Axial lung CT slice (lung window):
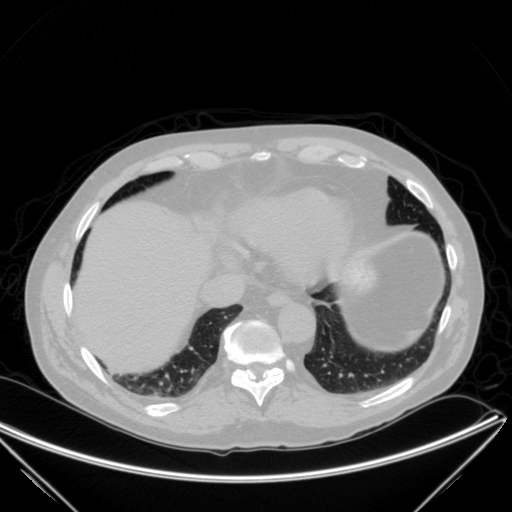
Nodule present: no